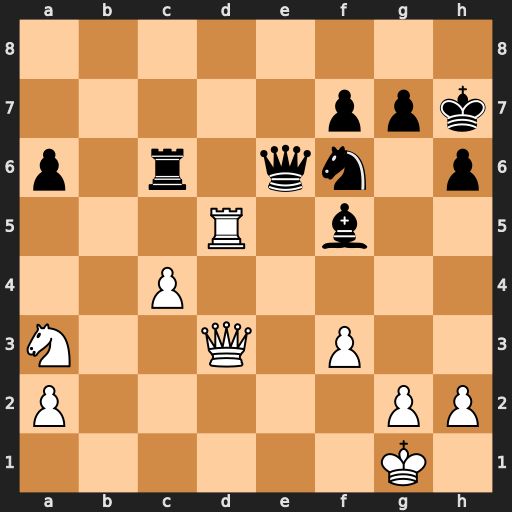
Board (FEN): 8/5ppk/p1r1qn1p/3R1b2/2P5/N2Q1P2/P5PP/6K1
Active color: w
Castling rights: -
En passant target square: -
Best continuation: Qxf5+ Qxf5 Rxf5